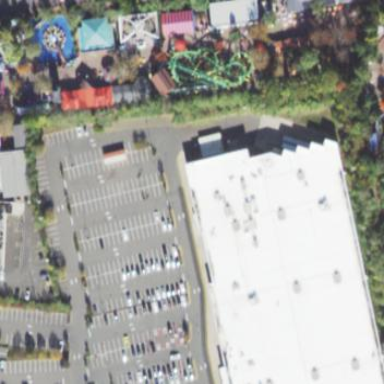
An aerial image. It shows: Theme park.